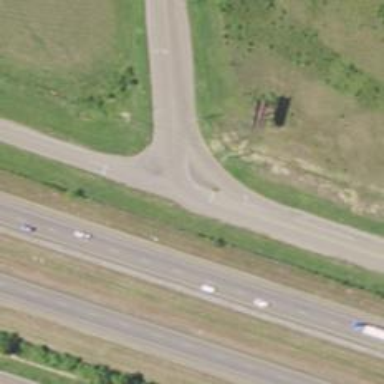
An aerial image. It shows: Tertiary link road.